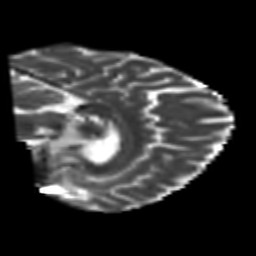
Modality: T2w
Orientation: sagittal
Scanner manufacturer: siemens
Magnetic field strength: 3 T
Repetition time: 6.8 s
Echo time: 0.093 s